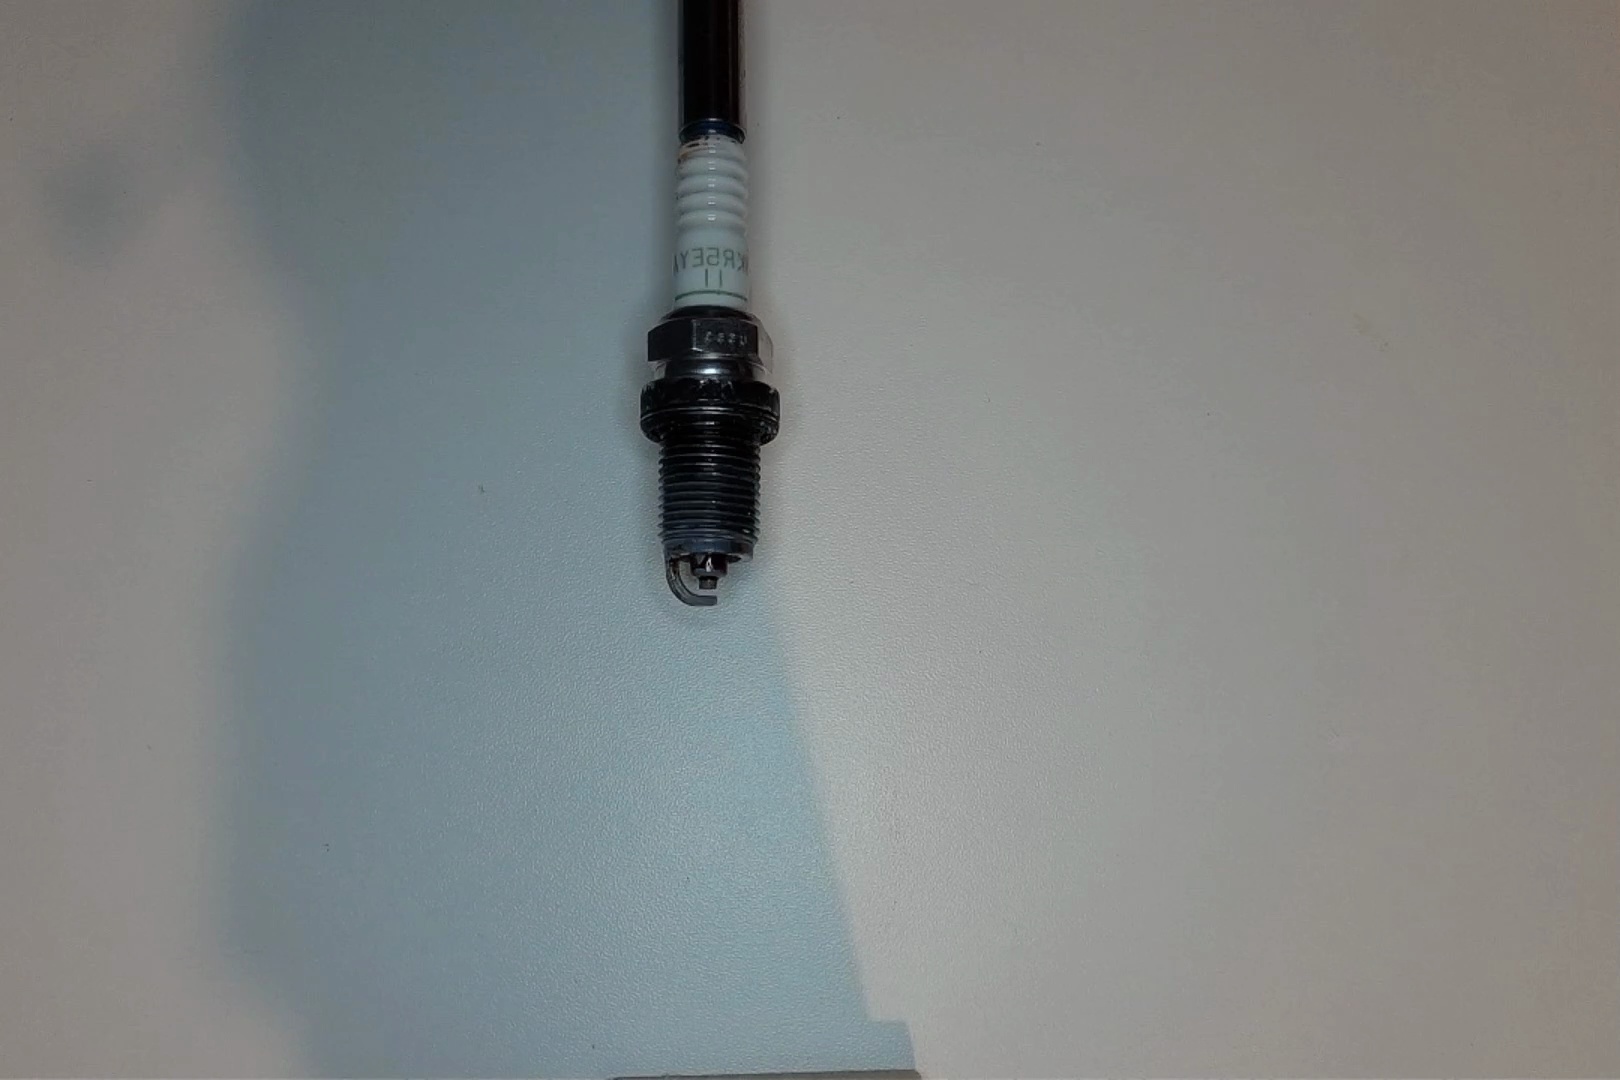
Label: anomaly